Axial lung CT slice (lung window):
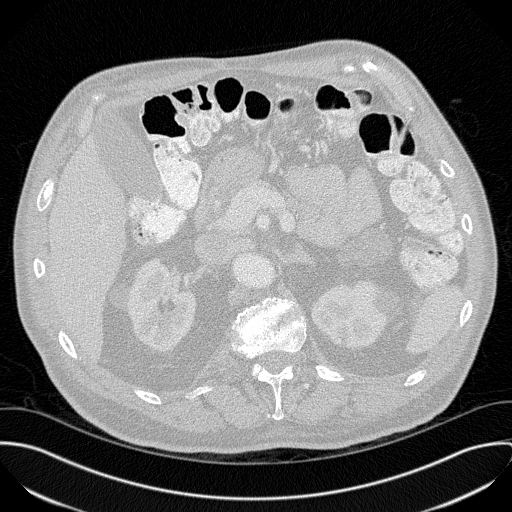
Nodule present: no